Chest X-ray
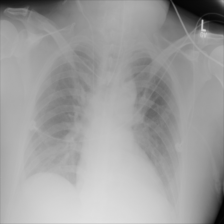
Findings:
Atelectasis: negative
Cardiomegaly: negative
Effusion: negative
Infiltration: negative
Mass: negative
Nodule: negative
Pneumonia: negative
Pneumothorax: negative
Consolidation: negative
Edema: negative
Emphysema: negative
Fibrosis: negative
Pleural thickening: negative
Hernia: negative